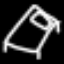
Label: bed